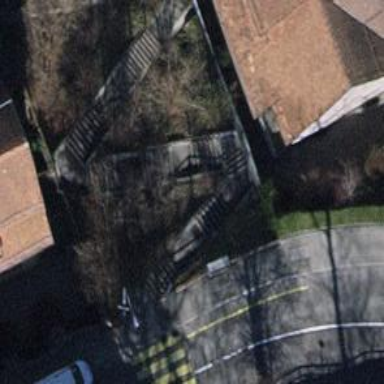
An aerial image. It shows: Set of steps on the road.